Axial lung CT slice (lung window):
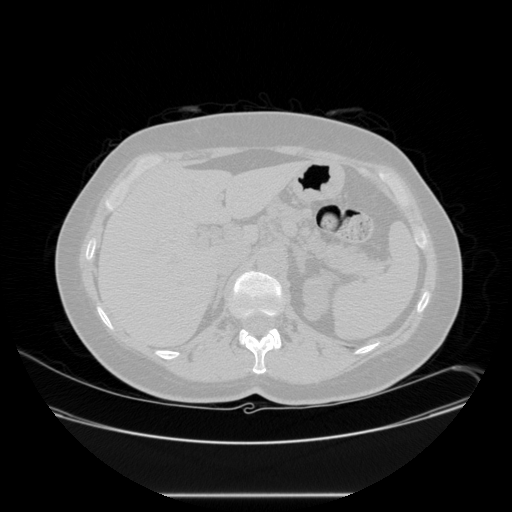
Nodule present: no